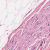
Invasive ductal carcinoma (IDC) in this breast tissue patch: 0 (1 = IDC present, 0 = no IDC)